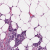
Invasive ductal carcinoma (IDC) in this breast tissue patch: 1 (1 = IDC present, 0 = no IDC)